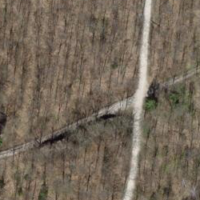
EUNIS habitat code: 41
Species observed at this site:
Poa annua
Fagus sylvatica
Aquilegia vulgaris